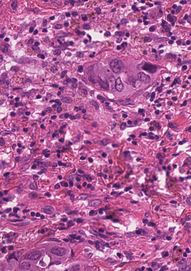
Tumor epithelial tissue: yes
Tumor-associated stroma tissue: yes
Normal tissue: no